Question: I am trying to recude the space between the label and elements in a fieldset and failing miserably. In the attached grab I have provided, I would like to recude the spacing between each new element and around the fieldset. For the life of me I cannot seem to find a way to do it. It displays fine with normal spacing in FF bit un IE8, it seems to be doubling the spacing. I would be gratful if someone could show me a way to achieve this. Thanks
HTML
'''
<fieldset>
<legend class="fld_company icon-right ui-state-default2 ui-corner-all"><span class="ui-icon ui-icon-circle-plus"></span>Select Company</legend>
<div class="formMessage">Click again to open</div>
<div class="fld_fld">
<dl>
<dt>
<label for="BA_customer">Select a Company:</label>
</dt>
<dd>
<select name="BA_customer" id="BA_customer">
<option SELECTED VALUE="">Select a Company</option>
<?php
do {
?>
<option value="<?php echo $row_Recordsetcust['customer']?>"><?php echo $row_Recordsetcust['customer']?></option>
<?php
}
while ($row_Recordsetcust = mysql_fetch_assoc($Recordsetcust));
$rows = mysql_num_rows($Recordsetcust);
if($rows > 0)
{
mysql_data_seek($Recordsetcust, 0);
$row_Recordsetcust = mysql_fetch_assoc($Recordsetcust);
}
?>
</select>
</dd>
</dl>
<!--- displays the address and dept from the change function -->
<div id="BA_dept"></div>
<div id="BA_address"></div>
</fieldset>
'''
CSS
'''
legend
{
background:#00C621;
color:#fff;
font:17px/21px Calibri, Arial, Helvetica, sans-serif;
padding:0 10px;
margin:-26px 0 -2px -8px;
font-weight:bold;
border:1px solid #f2f2e6;
border-color:#e5e5c3 #e5e5c3 #666661 #e5e5c3;
cursor: pointer;
}
legend.fld_company
{
width: 140px;
}
fieldset.action
{
background:#9da2a6;
border-color:#e5e5e5 #797c80 #797c80 #e5e5e5;
margin-top:40px;
}
fieldset
{
background:#f2f2e6;
border:1px solid #e5e5e5;
border-color:#e5e5e5 #e5e5e5 #666661 #e5e5e5;
margin:10px 0 36px 0;
width:490px;
display:block;
text-height:10px;
}
'''

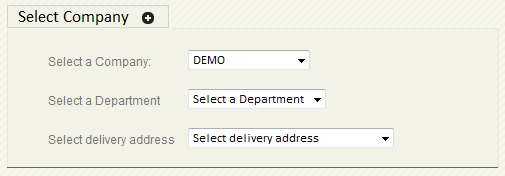
Answer: Elements are rendered differently in different browsers due to their browser default styles, but the form elements are the most inconsistent from the point of view of cross-browser compatibility. You should first reset the default browser style of your form elements and other related elements. Mostly margins and paddings of the elements to zero. e.g.
'''
form, fieldset, legend, label, input{ margin: 0; padding: 0;}
'''
Then re-style each elements individually in your way.
You also need to reset the outline and margin and padding of your dl and dd. Try this..